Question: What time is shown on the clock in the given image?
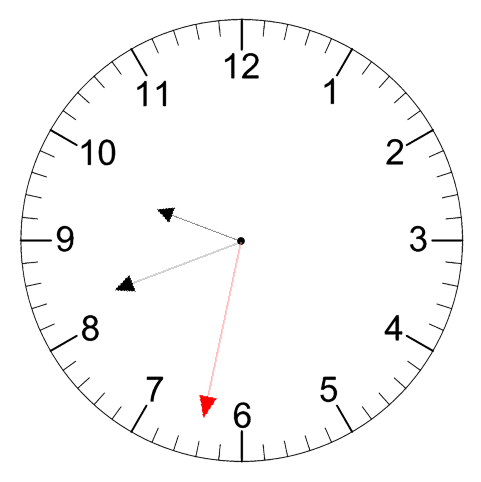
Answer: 09:41:32